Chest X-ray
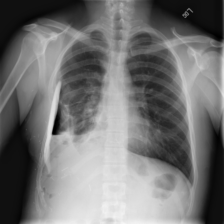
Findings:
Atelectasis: negative
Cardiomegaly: negative
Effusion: negative
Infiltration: negative
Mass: negative
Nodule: negative
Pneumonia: negative
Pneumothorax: negative
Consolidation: negative
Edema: negative
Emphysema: negative
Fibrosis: negative
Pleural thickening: negative
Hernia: negative